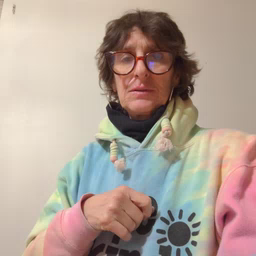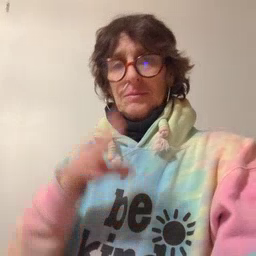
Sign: boy